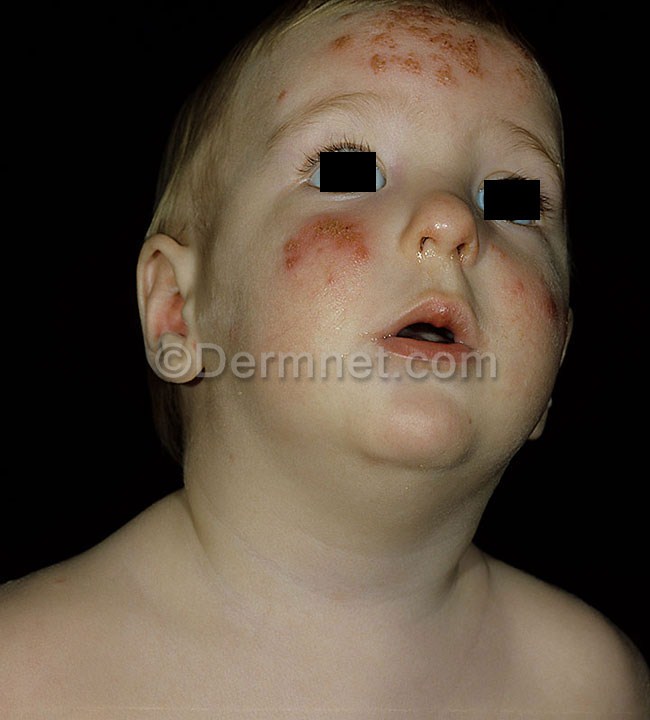
Disease: Atopic Dermatitis Photos